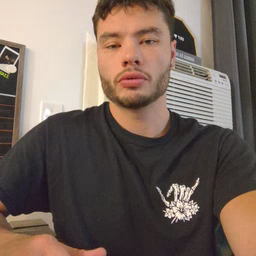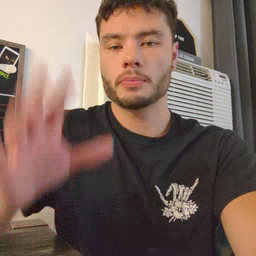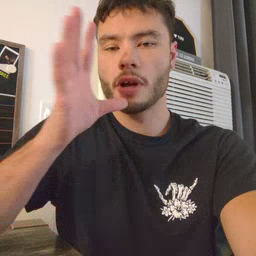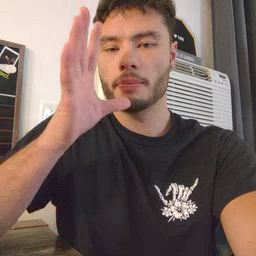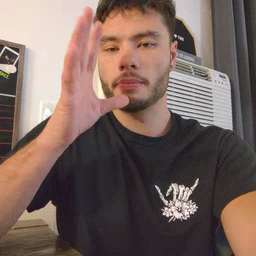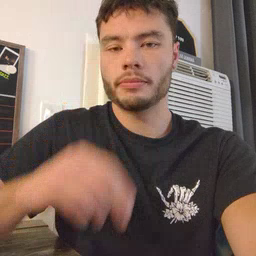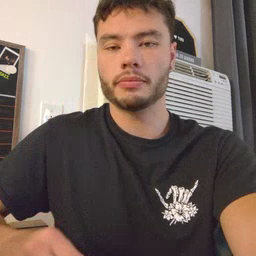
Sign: mom